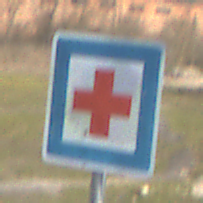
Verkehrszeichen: ErsteHilfe
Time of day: MorningAfternoon
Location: Outdoor (Nature)
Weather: PartlyCloudy
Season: NotSpecified
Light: Natural